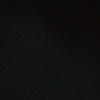
Label: space